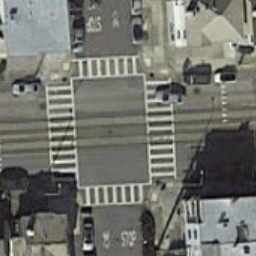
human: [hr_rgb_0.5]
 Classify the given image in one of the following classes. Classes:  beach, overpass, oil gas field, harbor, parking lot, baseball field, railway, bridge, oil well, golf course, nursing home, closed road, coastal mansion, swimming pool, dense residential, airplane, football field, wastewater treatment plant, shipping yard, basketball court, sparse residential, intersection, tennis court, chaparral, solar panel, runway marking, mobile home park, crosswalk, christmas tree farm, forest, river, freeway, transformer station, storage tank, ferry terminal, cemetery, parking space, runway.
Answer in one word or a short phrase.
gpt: crosswalk